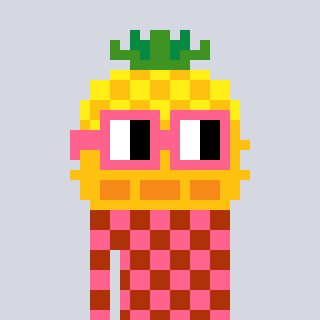
a pixel art character with square pink glasses, a pineapple-shaped head and a hotbrown-colored body on a cool background